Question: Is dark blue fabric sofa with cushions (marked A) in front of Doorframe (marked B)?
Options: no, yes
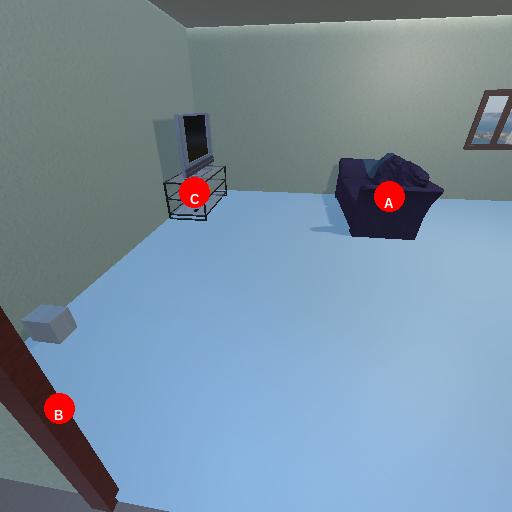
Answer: no